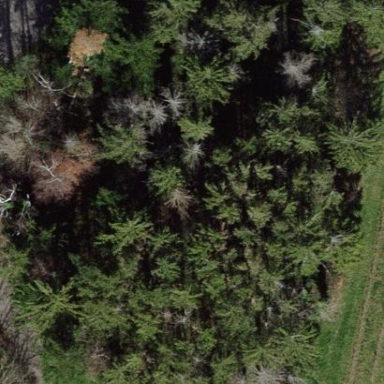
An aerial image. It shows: Mixed forest with various types of leaves.